Field crop: tomato
Growth stage: 2
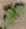
Species: solanum